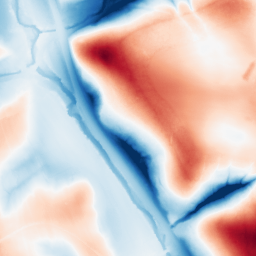
Category: trend_removal
Decomposition family: local_polynomial
Decomposition parameters: window_size: 101
degree: 1
Upsampling method: sinc_hamming
Upsampling parameters: scale: 2
kernel_size: 16
Upsampling scale: 2